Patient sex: F
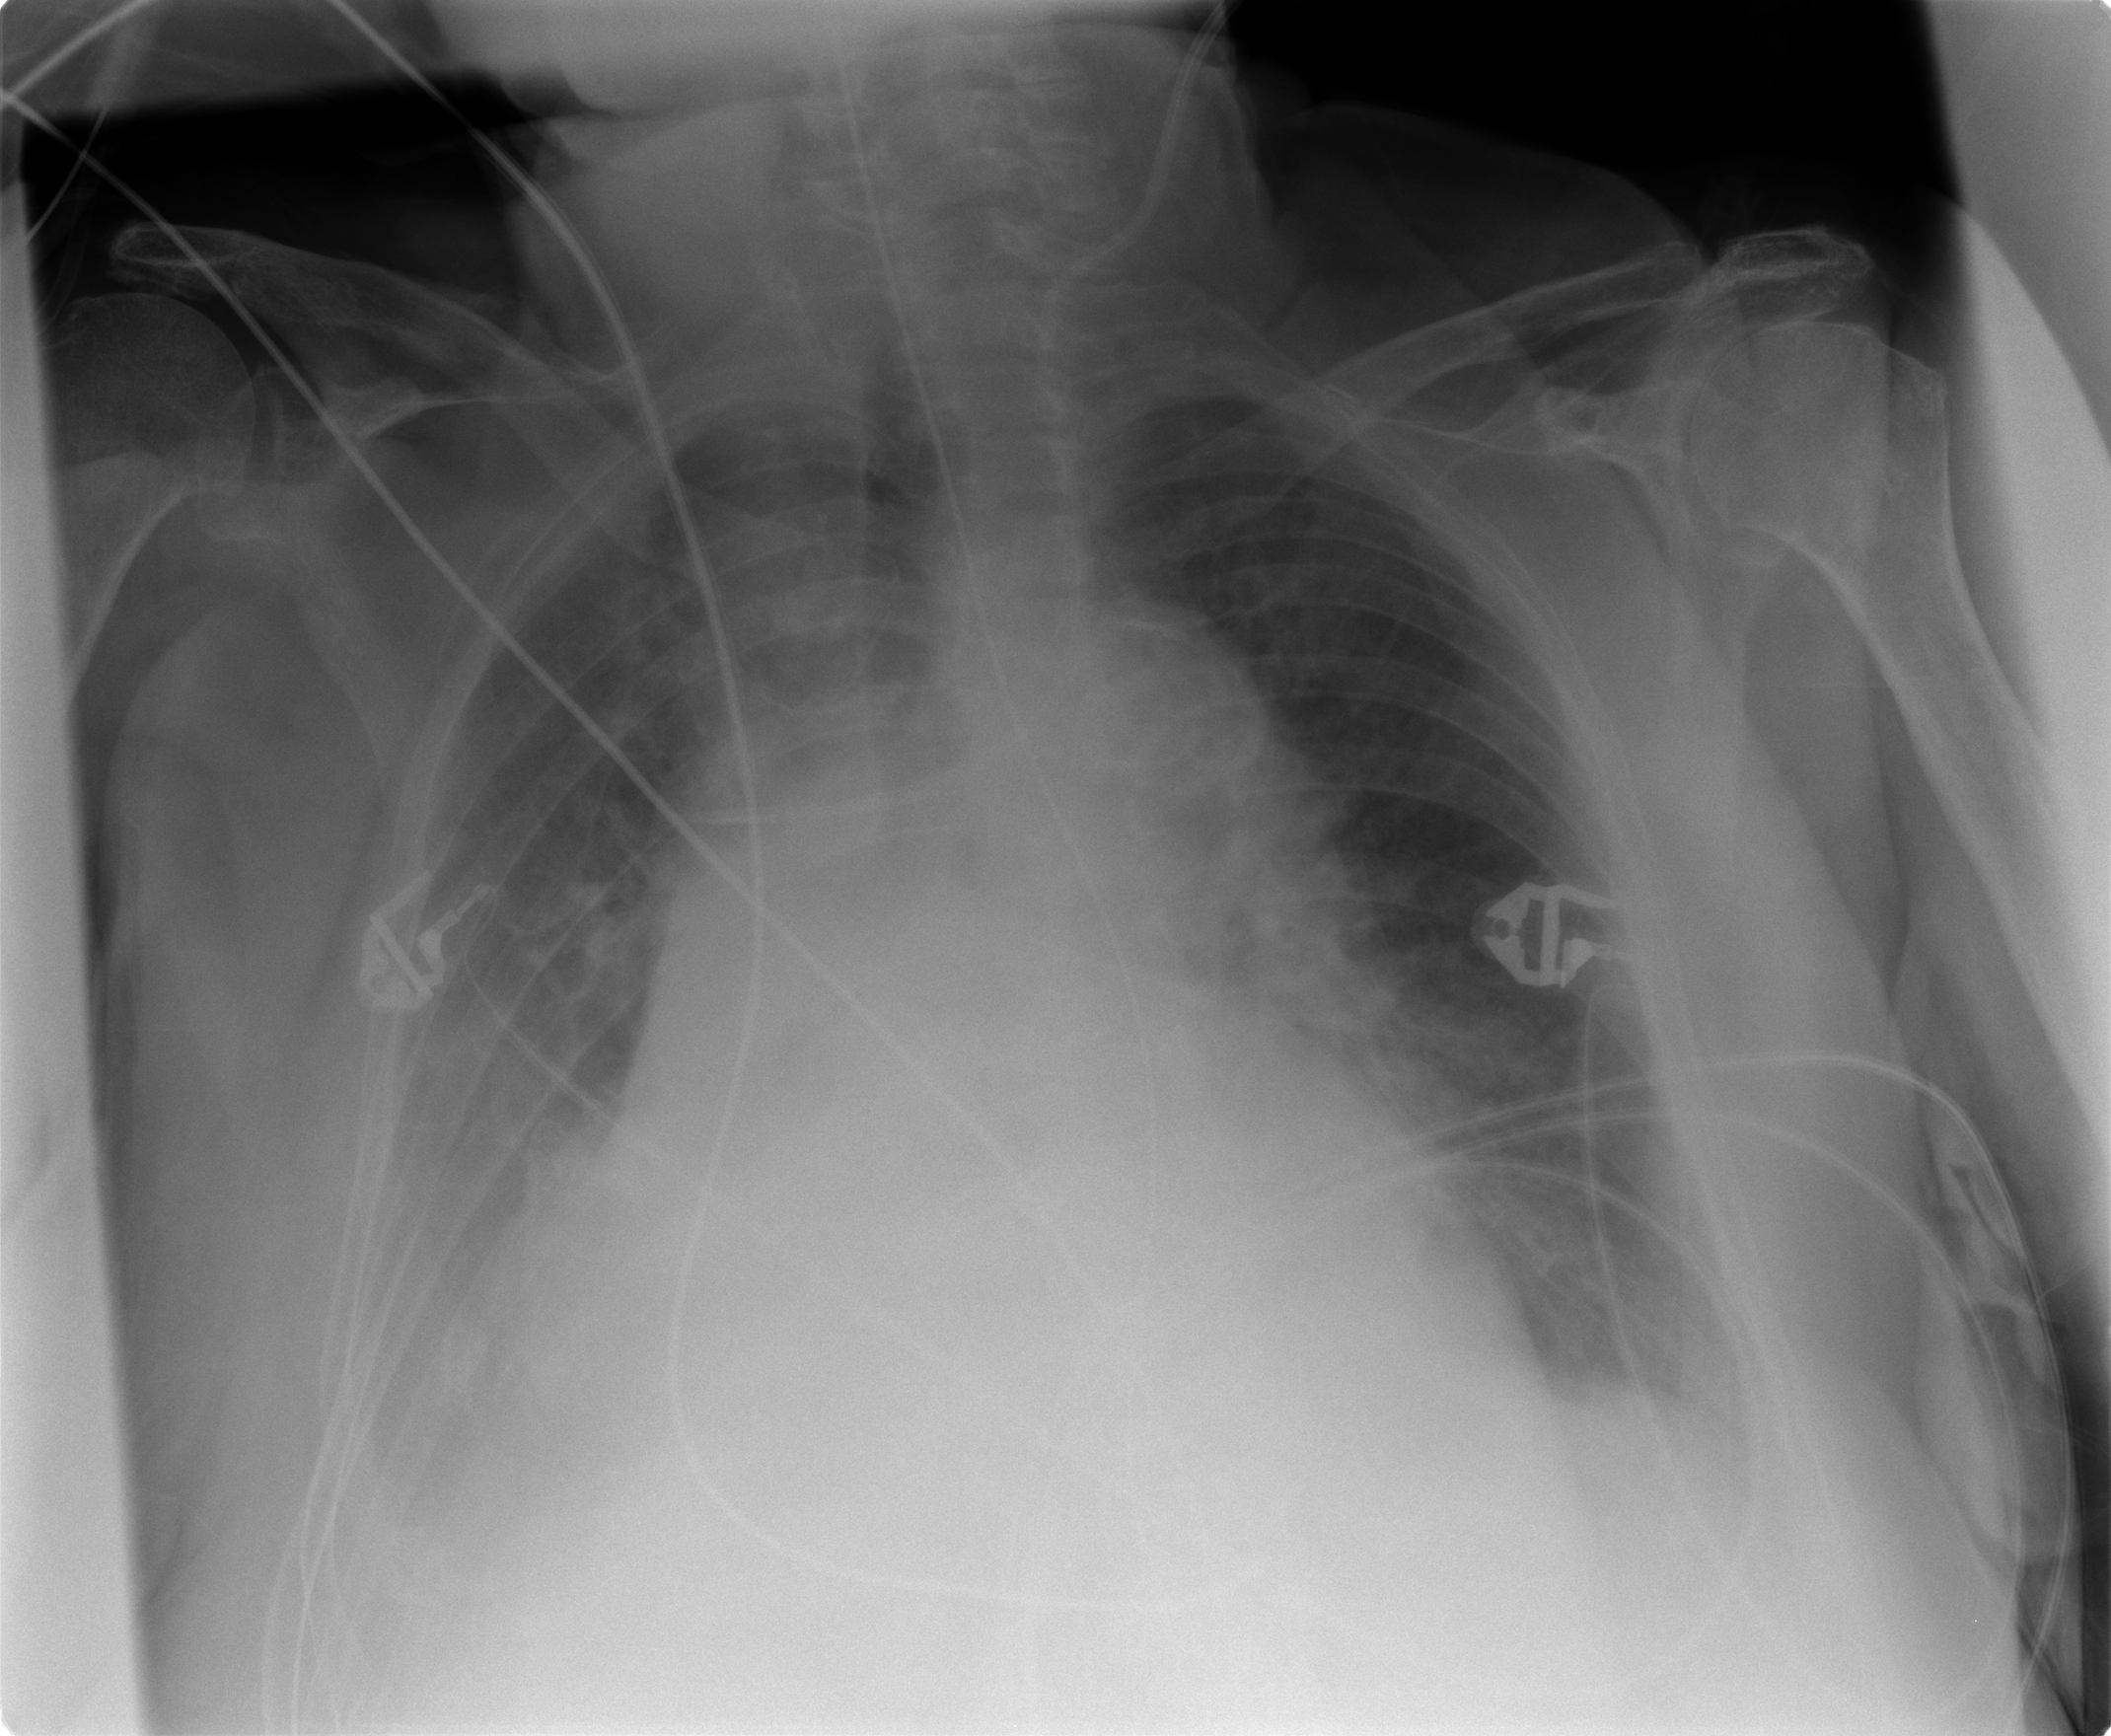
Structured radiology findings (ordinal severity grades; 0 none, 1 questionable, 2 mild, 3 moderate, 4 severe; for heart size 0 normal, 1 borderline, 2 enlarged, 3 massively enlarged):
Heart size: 3
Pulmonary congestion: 2
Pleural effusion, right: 2
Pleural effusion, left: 1
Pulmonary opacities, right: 1
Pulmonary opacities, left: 1
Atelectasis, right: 2
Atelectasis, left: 0